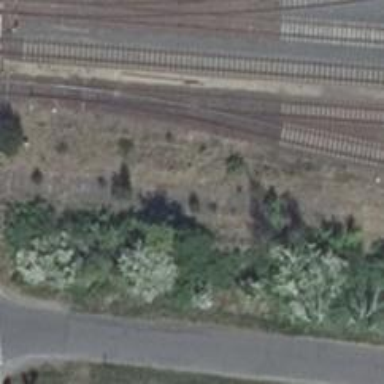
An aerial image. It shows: Abandoned railway.